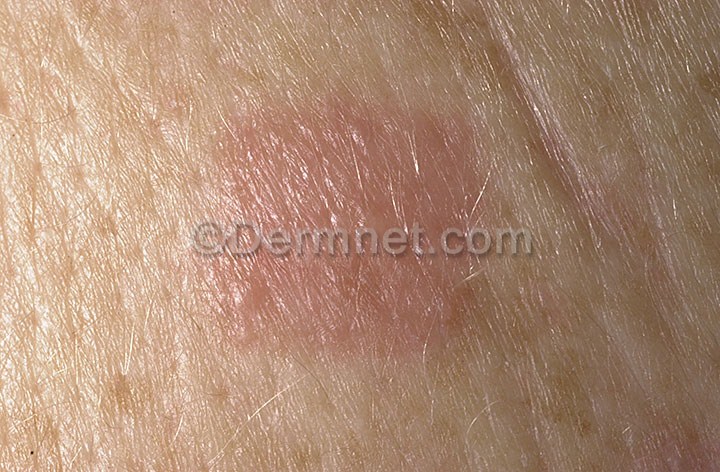
Disease: Poison Ivy Photos and other Contact Dermatitis